Question: Count the number of objects in the diagram.
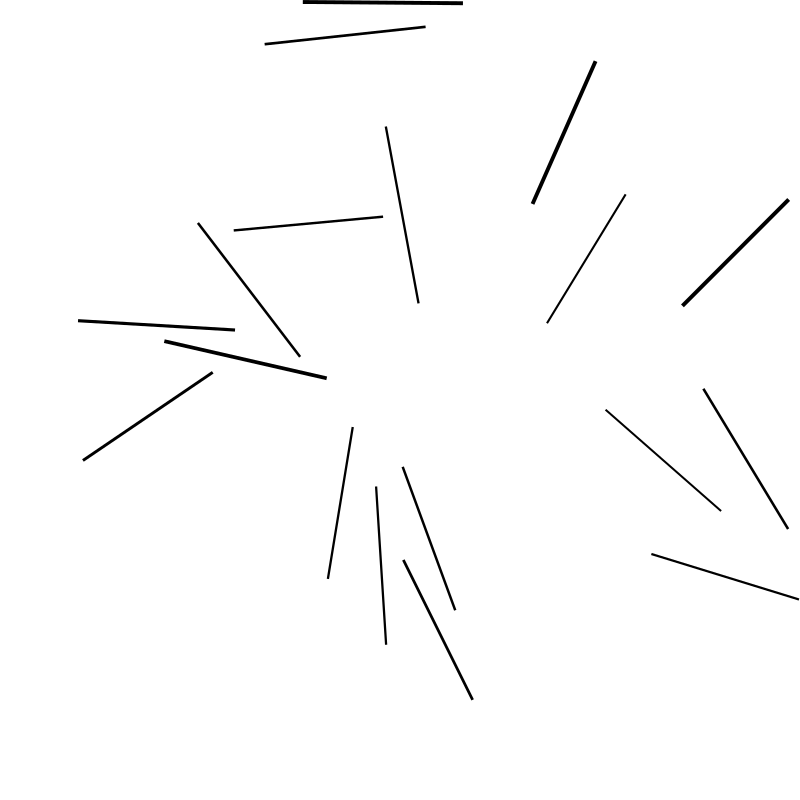
Answer: 18